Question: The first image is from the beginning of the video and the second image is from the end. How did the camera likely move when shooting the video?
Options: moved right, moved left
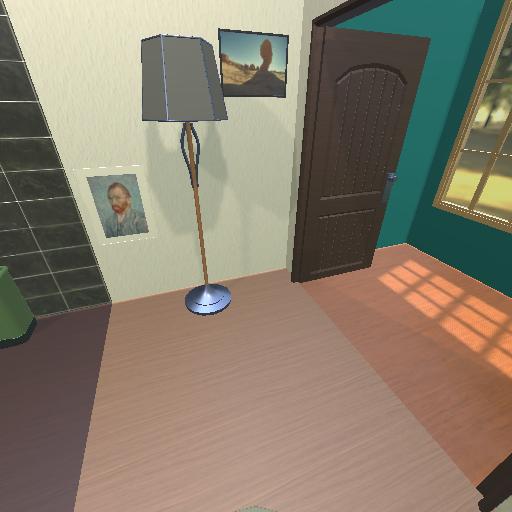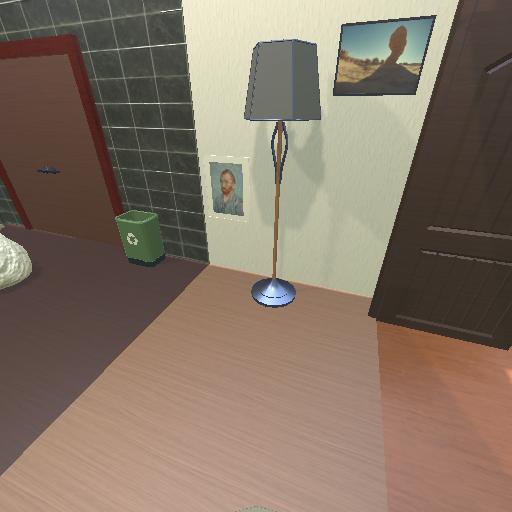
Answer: moved right